Field crop: tomato
Growth stage: 1
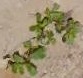
Species: portulaca